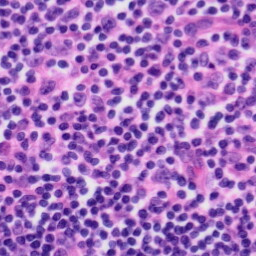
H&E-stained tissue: Tonsil